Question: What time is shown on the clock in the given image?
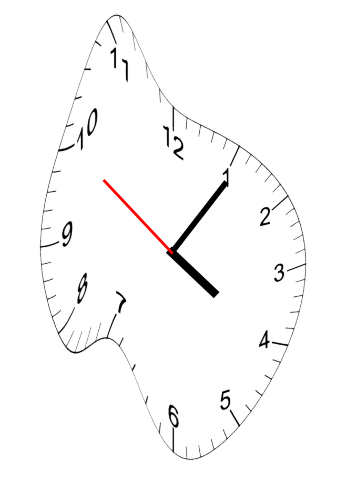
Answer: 04:05:50